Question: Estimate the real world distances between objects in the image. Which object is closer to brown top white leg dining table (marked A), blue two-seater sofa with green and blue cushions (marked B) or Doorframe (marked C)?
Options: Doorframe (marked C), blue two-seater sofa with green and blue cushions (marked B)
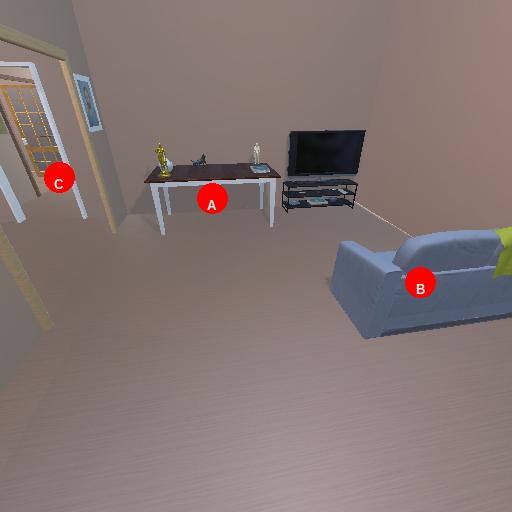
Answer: Doorframe (marked C)